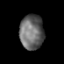
Tissue: prostate
Cell type: T cells
Senescence score: 0.3595
Nuclear area (px): 812
Mean DAPI intensity: 104.633